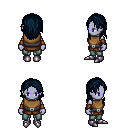
a pixel art fantasy rpg character, female body template, dark elf, purple skin, leather chest armor, teal pants, raven long hairstyle, cloth bracers, metal boots, four views (front, back, left, right), 2x2 character sprite sheet, small pixel art, hard edges, no anti-aliasing